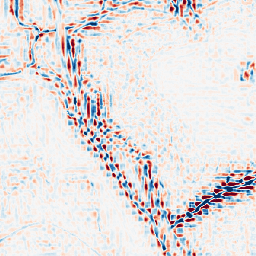
Category: wavelet
Decomposition family: wavelet_reverse_biorthogonal
Decomposition parameters: wavelet: rbio3.5
level: 3
Upsampling method: sinc_blackman
Upsampling parameters: scale: 2
kernel_size: 4
Upsampling scale: 2